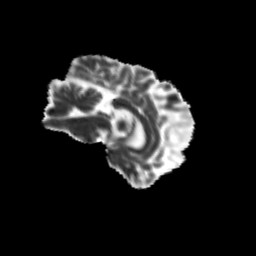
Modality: MD
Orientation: sagittal
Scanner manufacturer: siemens
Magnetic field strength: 3 T
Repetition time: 9.2 s
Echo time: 0.084 s